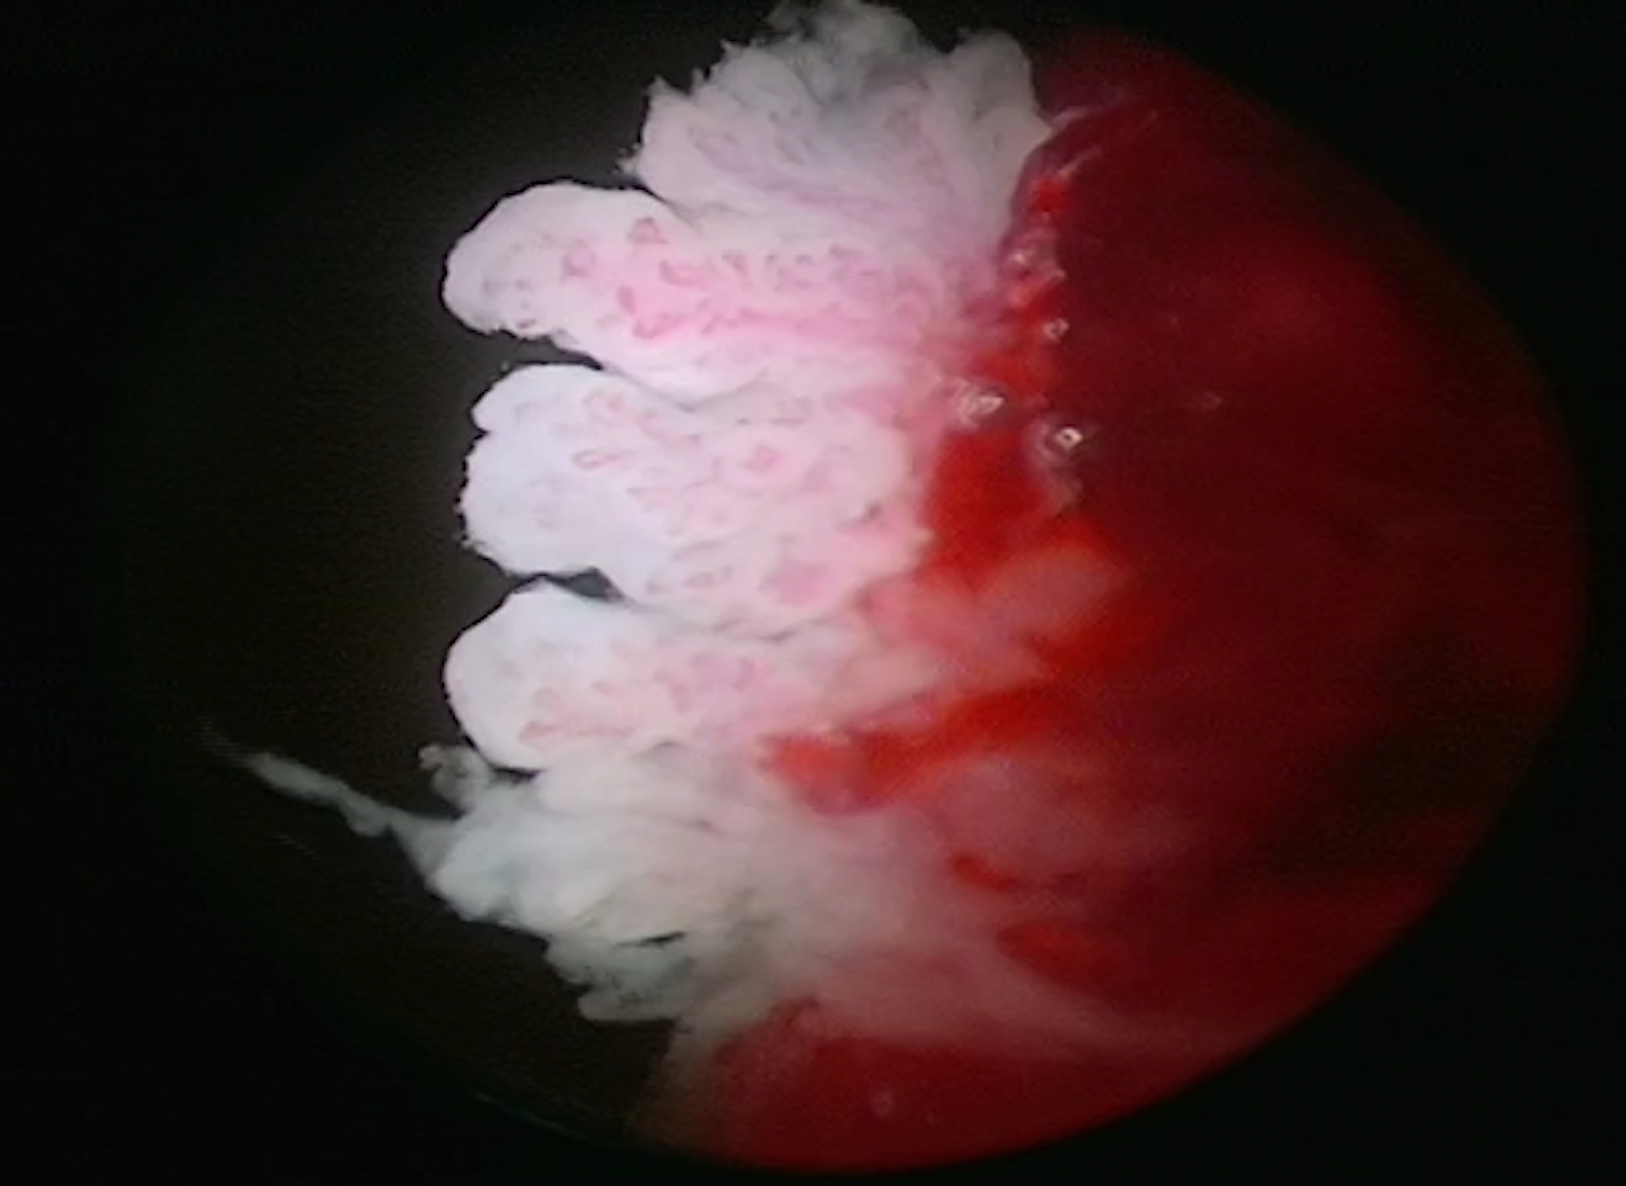
Modality: WLC
Class: Malignant
Subclass: LowGradePapillary
Secondary subclass: HighGradePapillary
Lesion: L2
Stage: Ta
Morphology: Papillary
Bladder cancer association: Yes